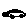
Label: car